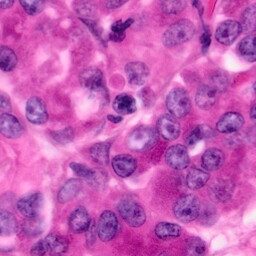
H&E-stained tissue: Pancreatic